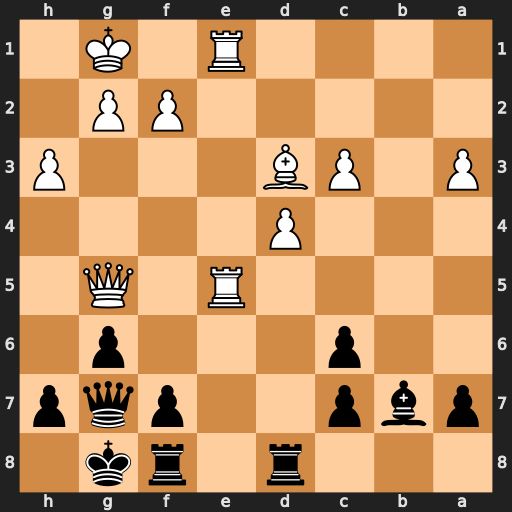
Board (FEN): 3r1rk1/pbp2pqp/2p3p1/4R1Q1/3P4/P1PB3P/5PP1/4R1K1
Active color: b
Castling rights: -
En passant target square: -
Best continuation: f6 Qg3 fxe5